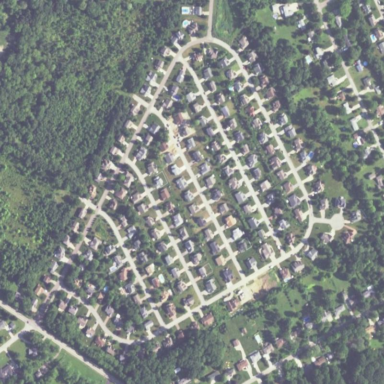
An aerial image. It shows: Neighborhood.